Aerial crown-view tile of a tropical tree (Barro Colorado Island, Panama), acquired 20250414:
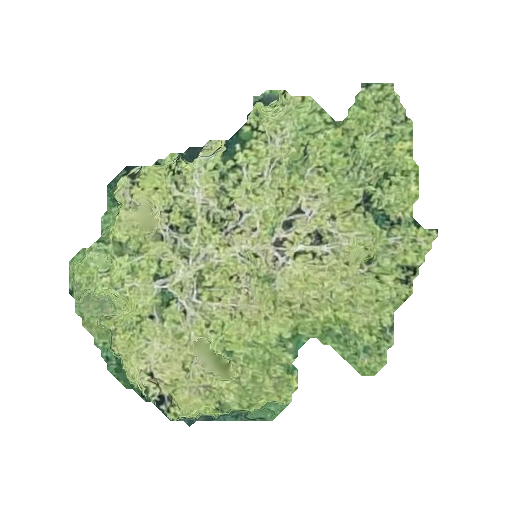
Species: Simarouba amara
GBIF accepted scientific name: Simarouba amara
Crown area: 123.538 m²